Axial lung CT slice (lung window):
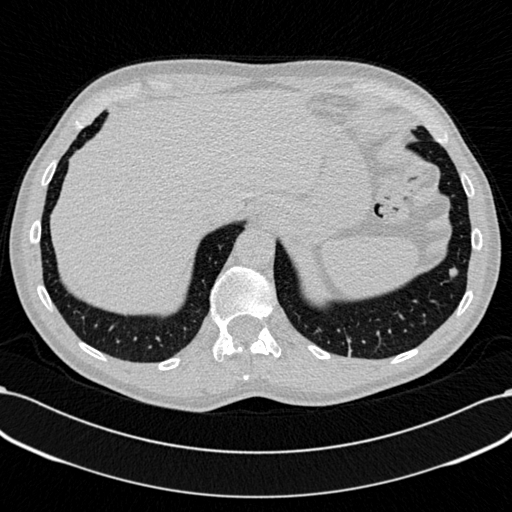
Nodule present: yes
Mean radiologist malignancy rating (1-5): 3.25